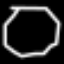
Label: octagon